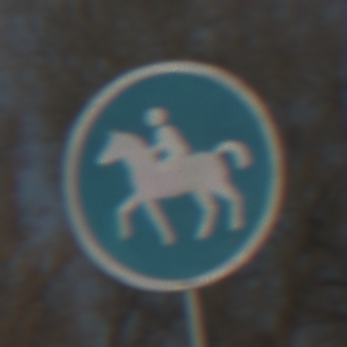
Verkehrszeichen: Reitweg
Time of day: MorningAfternoon
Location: Outdoor (Nature)
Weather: PartlyCloudy
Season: NotSpecified
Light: Natural